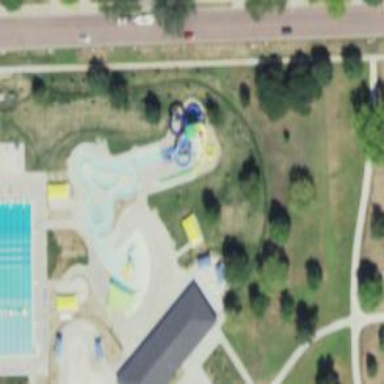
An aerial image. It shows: Water slide attraction.